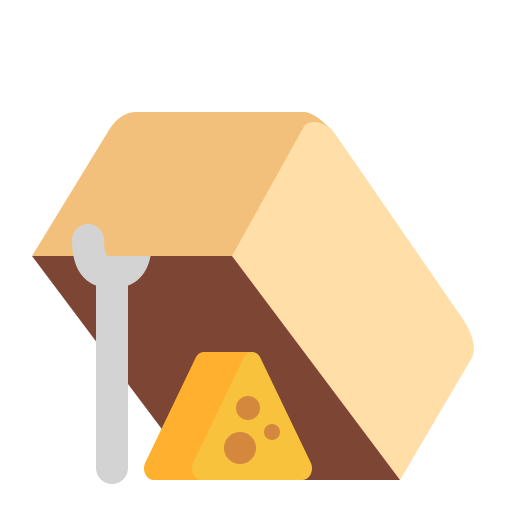
mouse trap flat